Current action and preconditions to check: trajectory_clear

Your task: For each precondition in the list above, predict whether it will hold at this action.

Consider the current scene as observed from the mobile robot's camera, and analyze the predicted future states of all dynamic agents (e.g., people, animals, vehicles, or any moving entities) within the NEXT SECOND.

IMPORTANT: Only answer "very likely" if you are absolutely certain—based on strong, clear evidence—that a dynamic agent will violate the precondition in the predicted future state. Do NOT answer "very likely" for unlikely, ambiguous, or low-probability risks.

Ask yourself for each precondition: Is there a high probability, with clear and convincing evidence, that the predicted future states of any dynamic agent will interfere with the predicted future state of the currently executing action within the NEXT SECOND, causing that precondition to fail?

Assess the risk level based on these predictions. Use "likely" or "very likely" if motions create a clear risk of interference.

Use "neutral" or "improbable" if agents are nearby but their predicted paths are clearly diverging or non-conflicting.

Failure Risk Categories: "very improbable", "improbable", "neutral", "likely", "very likely"

Answer Format: Output ONLY the probability_of_failure value from these categories: "very improbable", "improbable", "neutral", "likely", "very likely"

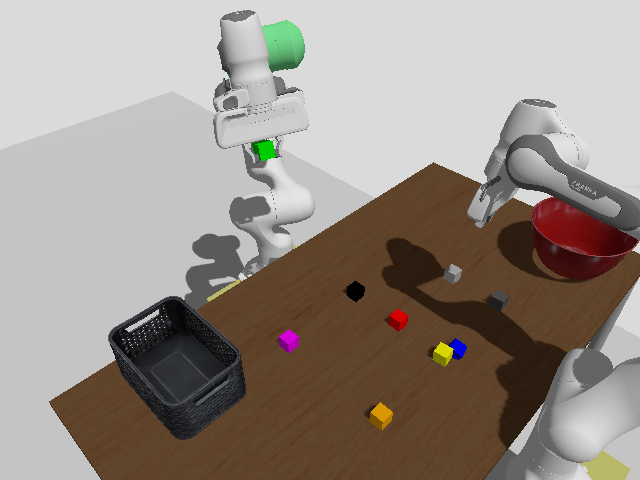

Answer: very improbable